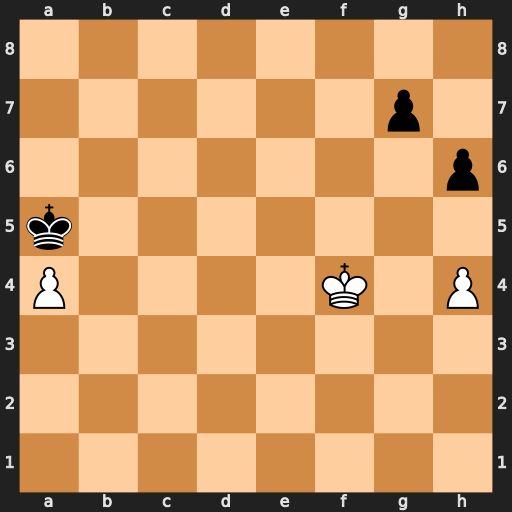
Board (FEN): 8/6p1/7p/k7/P4K1P/8/8/8
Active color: w
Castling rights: -
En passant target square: -
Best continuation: h5 Kxa4 Kf5 Kb5 Kg6 Kc6 Kxg7 Kd7 Kxh6 Ke7 Kg7